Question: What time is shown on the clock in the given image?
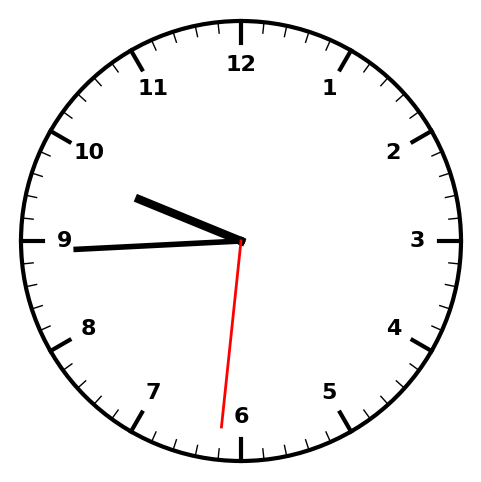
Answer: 09:44:31